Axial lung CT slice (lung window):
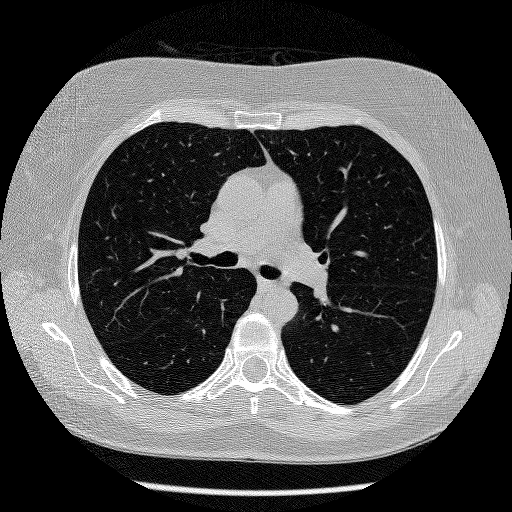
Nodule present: no